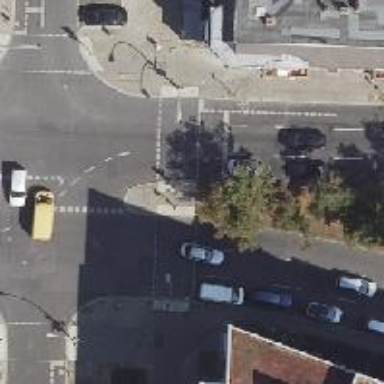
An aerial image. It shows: Secondary road with asphalt surface and two lanes going in each direction. There is right lane for parking.